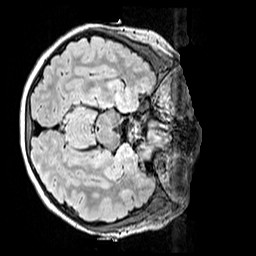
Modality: FLAIR
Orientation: axial
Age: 9
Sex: female
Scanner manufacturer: siemens
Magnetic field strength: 3 T
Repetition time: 5 s
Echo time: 0.388 s